Field crop: maize
Growth stage: 2
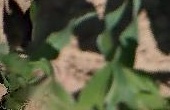
Species: maize